Question: I referred to <URL> in coloring specific rows of a table in the GUI, however, I get some weird symbols instead of actual numbers present in those rows as shown below:

This is the line of code I am using to color:
'''
DataTable = [num2cell(handles.zRaw), num2cell(handles.pRaw), num2cell(handles.zMob),...
num2cell(handles.PressGrubbs), num2cell(handles.PressRosner), handles.OutlCheckGRubbs,...
handles.OutlCheckRosner, num2cell(handles.iZones), num2cell(handles.iExcessPress)];
%# Use HTML to style these cells
n = 1:size(DataTable, 2);
DataTable(idx, n) = strcat('<html><span style="color: #FF0000; font-weight: bold;">',...
DataTable(idx, n));
'''
Additionally, I also get this warning:
> Warning: Out of range or non-integer values truncated during
conversion to character. > In cell.strcat at 55
In the above 'DataTable', variables 'handles.OutlCheckGRubbs' and 'handles.OutlCheckRosner' are array of strings.
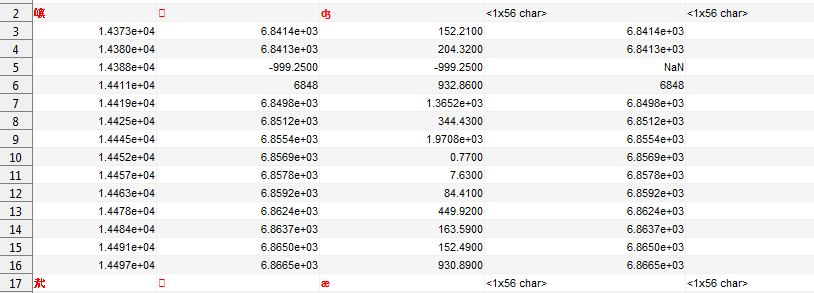
Answer: The issue is that your table (cell-array) contains both numeric and string data. When you use 'strcat' it treats all its input as strings, which means that numeric data is truncated and treated as ASCII/Unicode code points. Example:
'''
%# note that double('d')==100
>> strcat(100.6,'aaa')
ans =
daaa
'''
The warning you see is because MATLAB really only supports the first 2^16 characters codepoints (BMP plane of UTF-16/UCS-2):
'''
>> strcat(2^16 + 100, 'a')
Warning: Out of range or non-integer values truncated during conversion to character.
> In strcat at 86
ans =
a
'''
What you should be doing then is to convert numbers to strings first:
'''
>> strcat(num2str(100), 'a')
ans =
100a
'''
---
## EDIT:
Here is an example that resembles your code. Note how numeric columns had to be converted to strings first:
'''
%# data columns you have. Some are numeric, others are strings
col1 = rand(10,1);
col2 = repmat({'ok'},10,1);
col3 = randi(100, 10,1);
%# combine into a table cell-array (all strings)
convert = @(x) strtrim(cellstr(num2str(x)));
table = [convert(col1) col2 convert(col3)];
%# apply custom formatting to some rows
idx = rand(10,1)>0.7;
table(idx,:) = strcat('<html><span style="color: red;">', table(idx,:));
%# show uitable
uitable('Data',table)
'''

One thing to note is that UITABLE displays strings left-aligned, while numbers are displayed right-aligned. So by converting numbers to strings, we get a different text alignment.
The conversion numeric->string was performed using NUM2STR. You could customize the call to specify exactly how many digits to display if you want, as in: 'num2str(10.01, '%.6f')'
---
## EDIT2:
In response to comment, here is one way to assign different colors:
'''
idx = [1 4 5 9];
clr = {'red'; 'green'; 'rgb(0,0,255)'; '#FF00FF'};
table(idx,:) = strcat('<html><span style="color: ', ...
clr(:,ones(1,size(table,2))), ...
';">', table(idx,:));
'''
For simplicity, I assume 4 colors matching 4 rows.